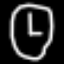
Label: clock